Question: So, i done search for this question..
My directories and files structure looks like (all *.java files have 'server' package):
'''
run2 (shell script)
[server] (folder)
\ Server.java
ClientThread.java
ServerConnectionManager.java
.. some other files ...
'''
run2 contains:
'''
find . -name "*.class" -type f -delete
javac -classpath .:server:server/lib/mysqlconn.jar server/Server.java
java -classpath .:server:server/lib/mysqlconn.jar server.Server
'''
As you see, it runs 'Server'. Go look there:
'''
package server;
// imports
public class Server {
public static final int BUFFSIZE = 32;
public static void main (String[] args) throws IOException {
ServerConnectionManager server = new ServerConnectionManager(1234);
server.start();
server.acceptConnections();
server.shutdown();
}
}
'''
Nothing weird in this class, right? Anyway, i think like that.
In this class, as we see, 'Server' create instance of 'ServerConnectionManager'
and call some functions.
Go look at 'acceptConnections':
'''
public void acceptConnections() {
while(true) {
try {
Socket clientConnection = connection.accept();
ClientThread client = new ClientThread(clientConnection);
/*clients.add(client);
client.start();
System.out.println("[INF] Client connected");
System.out.println("[INF] Summary: " + clients.size() + " clients connected");*/
} catch (IOException e) {
System.out.println("[ERR] Accepting client connection failed");
}
}
}
'''
I commented some lines. I really not need them now.
More about problem:
When i run 'run2' - server runs and works fine. 'netstat' shows what server wait for connections.
But when i run client, and try connect to server, it shows to me next error:
'''
Exception in thread "main" java.lang.NoClassDefFoundError: server/ClientThread
at server.ServerConnectionManager.acceptConnections(ServerConnectionManager.java:36)
at server.Server.main(Server.java:15)
Caused by: java.lang.ClassNotFoundException: server.ClientThread
at java.net.URLClassLoader$1.run(URLClassLoader.java:372)
at java.net.URLClassLoader$1.run(URLClassLoader.java:361)
at java.security.AccessController.doPrivileged(Native Method)
at java.net.URLClassLoader.findClass(URLClassLoader.java:360)
at java.lang.ClassLoader.loadClass(ClassLoader.java:424)
at sun.misc.Launcher$AppClassLoader.loadClass(Launcher.java:308)
at java.lang.ClassLoader.loadClass(ClassLoader.java:357)
... 2 more
'''
I can't understand, why i have this 'exception' ?
Look at directories and files. 'ClientThread.java' exists and placed into 'server' directory and have 'server' package. Compilation doesn't show any error.
What i doing wrong?
There is connection class for client
'''
package client;
// imports
public class ClientConnectionManager {
public Socket connection;
public String host;
public Integer port;
public Boolean connected;
public ClientConnectionManager(String h, Integer p) {
host = h;
port = p;
}
public void connect() {
try {
connection = new Socket(host, port);
} catch (IOException e) {
System.out.println("[INF] Failed connect to server");
}
}
public void disconnect() {
try {
connection.close();
} catch (IOException e) {
System.out.println("[ERR] Connection closing failed");
}
}
}
'''
---

'''
package server;
// some imports just not removed yet
import java.io.IOException;
import java.net.*;
import java.lang.*;
import java.io.*;
import java.util.*;
import java.sql.*;
class ClientThread extends Thread {
public Socket clientSocket;
public OutputStream out;
public InputStream in;
public Tasks tasks;
public User user;
public ClientThread(Socket socket) {
clientSocket = socket;
try {
out = clientSocket.getOutputStream();
in = clientSocket.getInputStream();
} catch (IOException e) {
System.out.println("Cant initialize I/O in for client socket");
}
}
public void run() {
ServerDatabaseConnectionManager database = new ServerDatabaseConnectionManager();
database.connect();
tasks = new Tasks(database.connection);
user = new User(database.connection);
/** listen for requests from client*/
try {
out.write(new String("_nelo_").getBytes());
} catch (IOException e) {
System.out.println("Cant send auth cmd");
}
ServerInputHandler listen = new ServerInputHandler(this);
listen.start();
}
}
'''
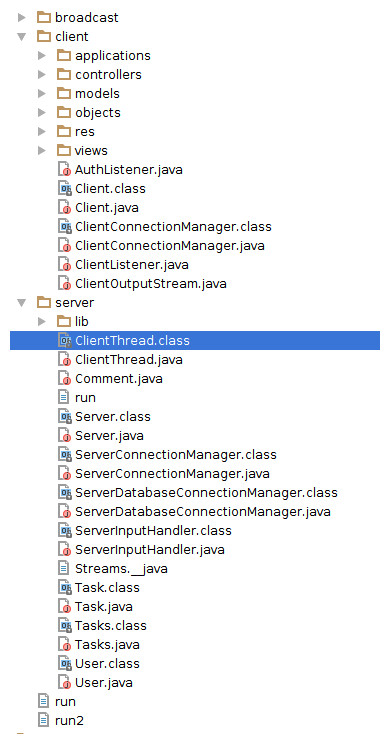
Answer: You need to compile 'ClientThread.java' as well
add this before running as well
'''
javac -classpath .:server:server/lib/mysqlconn.jar server/ClientThread.java
'''
This is painful way of managing classpath and compilation, better go for some IDE and build tool (maven)